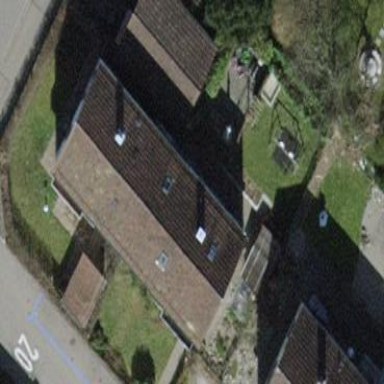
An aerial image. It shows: Semidetached house with gabled tile roof.